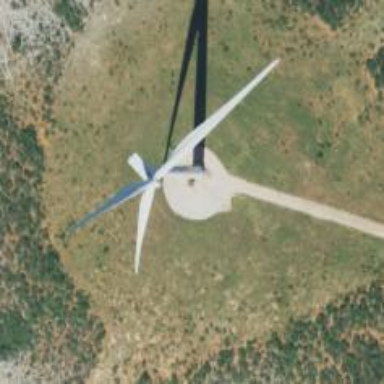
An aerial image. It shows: Wind generator powered by horizontal-axis wind turbine.